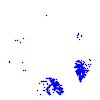
Particle: proton